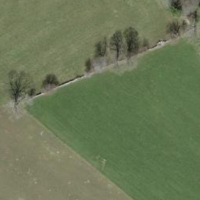
EUNIS habitat code: 52
Species observed at this site:
Stellaria graminea
Galeopsis tetrahit